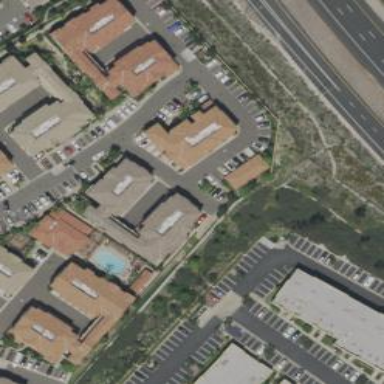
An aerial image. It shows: View of apartment building.